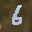
Label: 6